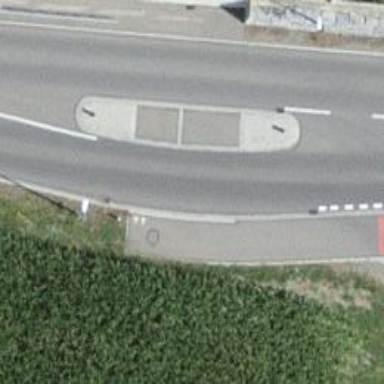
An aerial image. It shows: Kerb barrier.